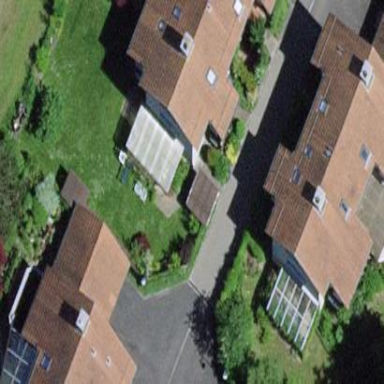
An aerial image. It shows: Semidetached house.